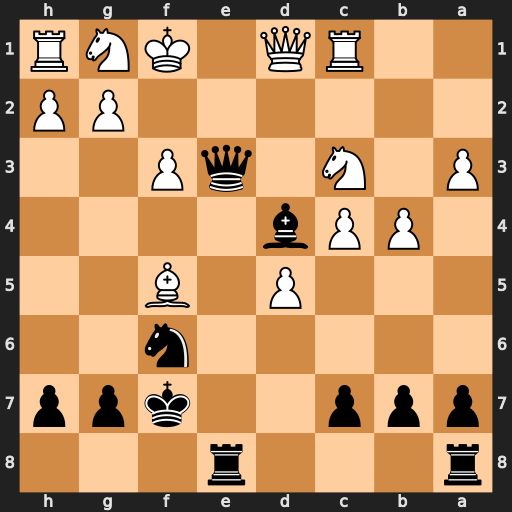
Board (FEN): r3r3/ppp2kpp/5n2/3P1B2/1PPb4/P1N1qP2/6PP/2RQ1KNR
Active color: b
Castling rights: -
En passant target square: -
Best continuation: Qf2#